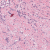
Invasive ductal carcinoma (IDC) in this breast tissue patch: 1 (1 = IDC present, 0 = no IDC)